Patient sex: F
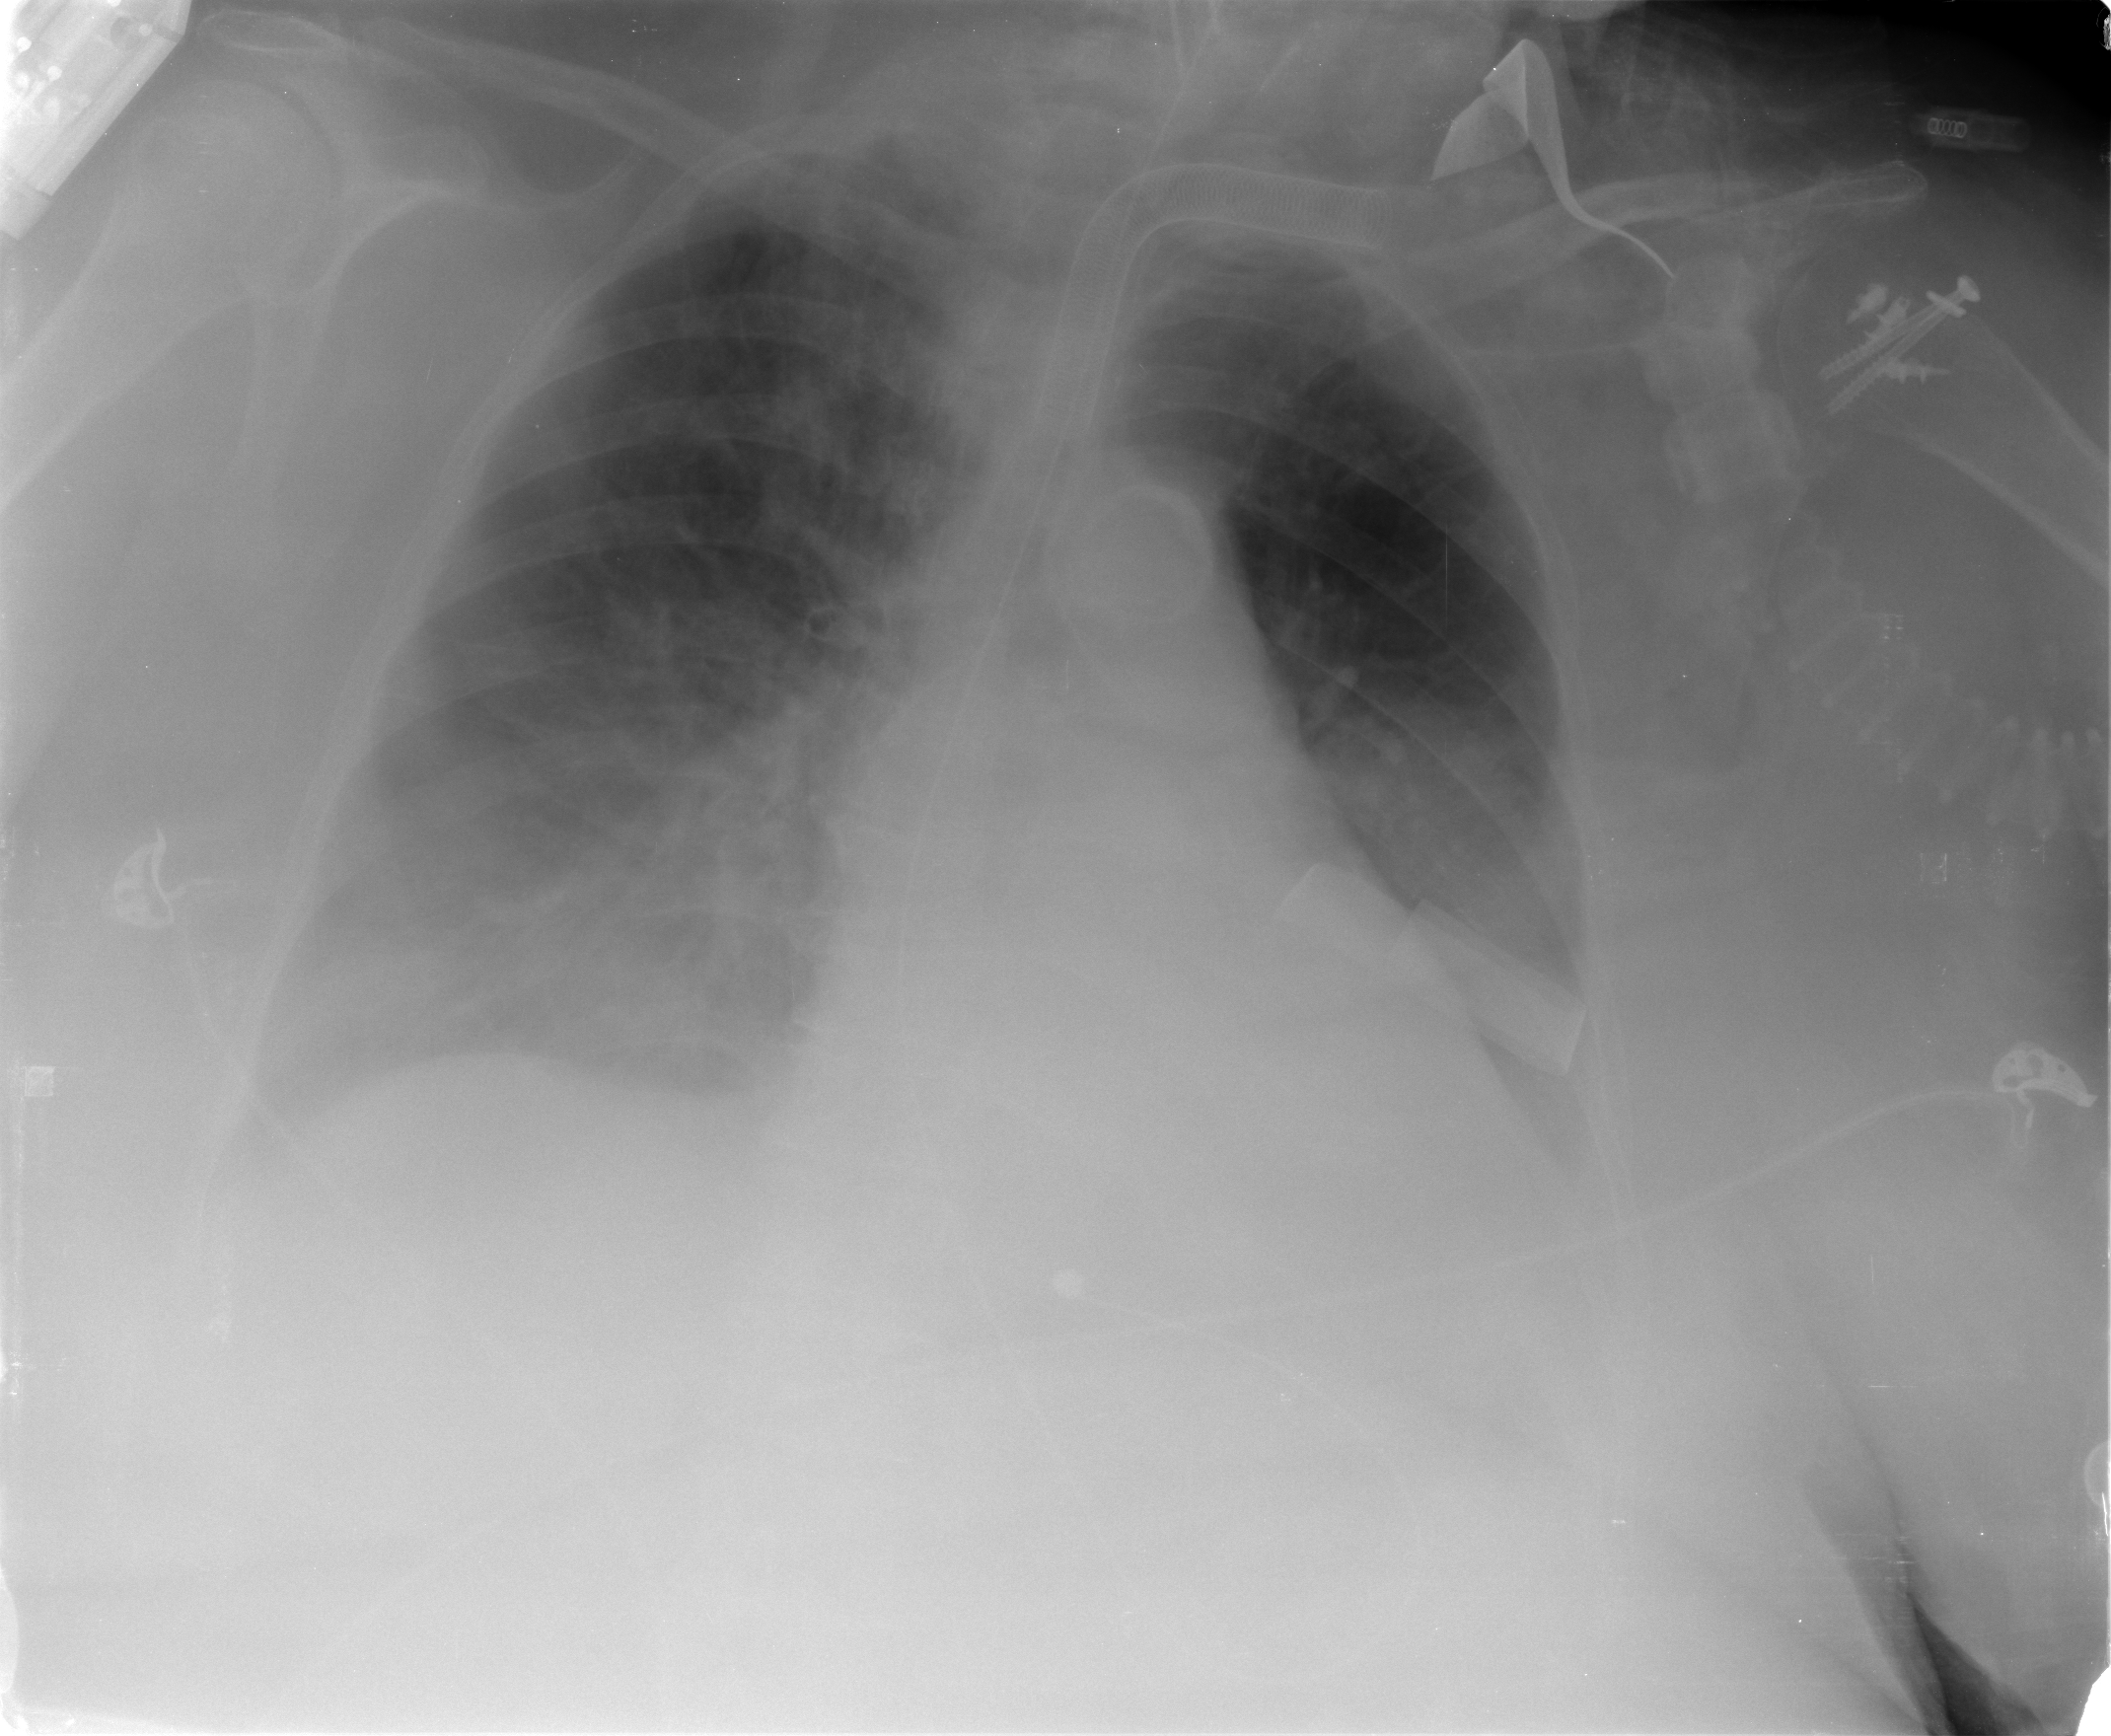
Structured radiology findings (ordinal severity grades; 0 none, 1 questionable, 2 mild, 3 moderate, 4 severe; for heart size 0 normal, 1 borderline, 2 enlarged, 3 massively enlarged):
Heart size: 2
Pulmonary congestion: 2
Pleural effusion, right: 2
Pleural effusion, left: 3
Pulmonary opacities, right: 2
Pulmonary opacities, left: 2
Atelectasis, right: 2
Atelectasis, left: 2